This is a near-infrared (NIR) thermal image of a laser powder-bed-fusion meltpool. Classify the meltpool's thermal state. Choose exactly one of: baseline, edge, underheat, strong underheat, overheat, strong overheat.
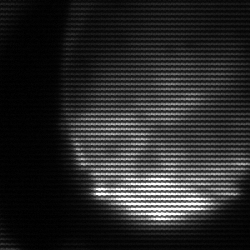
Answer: edge